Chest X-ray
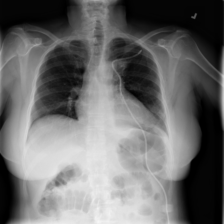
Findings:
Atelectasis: negative
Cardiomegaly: negative
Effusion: negative
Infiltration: negative
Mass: negative
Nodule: negative
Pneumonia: negative
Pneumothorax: positive
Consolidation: negative
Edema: negative
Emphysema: negative
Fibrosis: negative
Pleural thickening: negative
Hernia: negative